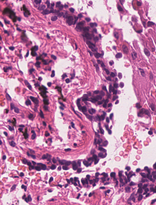
Tumor epithelial tissue: yes
Tumor-associated stroma tissue: yes
Normal tissue: no